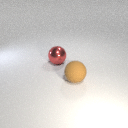
large brown rubber sphere to the right of large red metal sphere